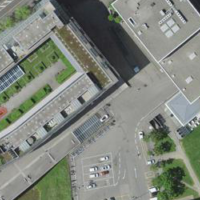
EUNIS habitat code: 54
Species observed at this site:
Rubus saxatilis